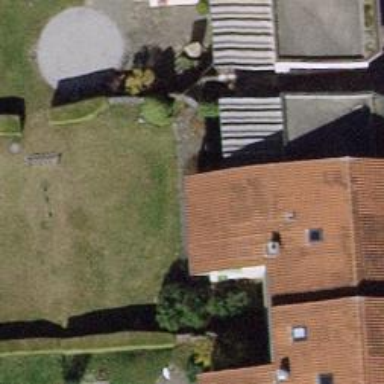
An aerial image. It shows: Terrace building.